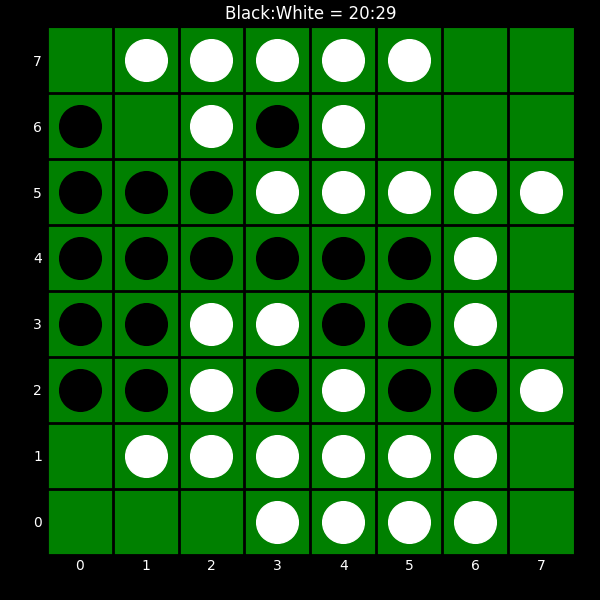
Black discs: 20
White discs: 29